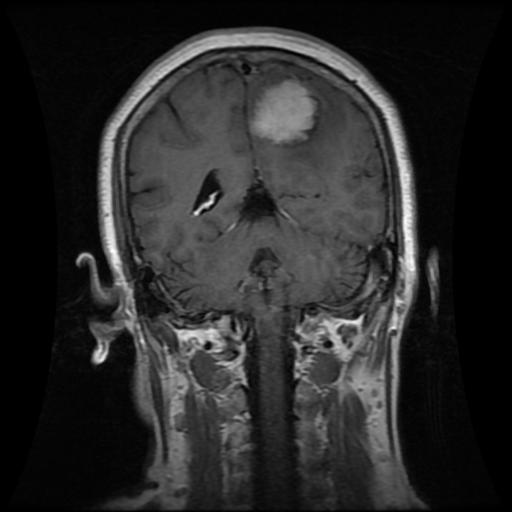
Label: meningioma